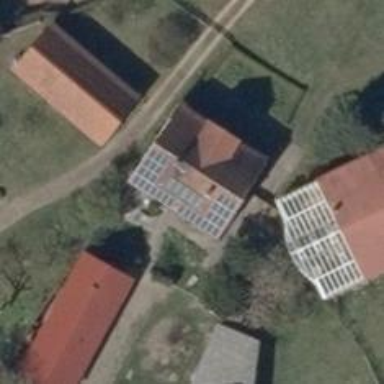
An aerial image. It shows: Solar-powered generator using photovoltaic technology. This small installation generates electricity through solar photovoltaic panels.